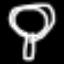
Label: mushroom